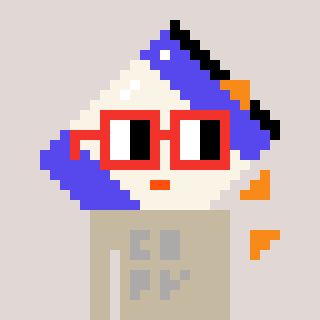
a pixel art character with square red glasses, a chips-shaped head and a bege-colored body on a warm background